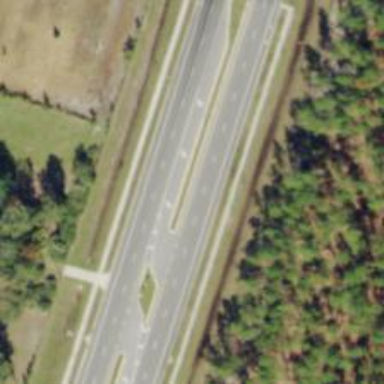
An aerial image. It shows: Asphalt road classified as trunk highway.